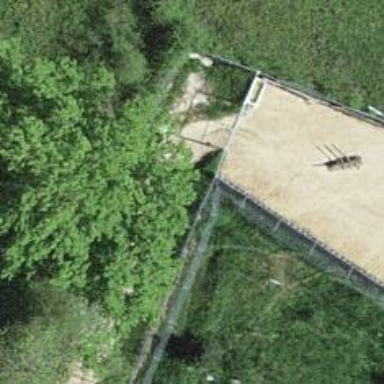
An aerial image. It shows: Fence is in the image.